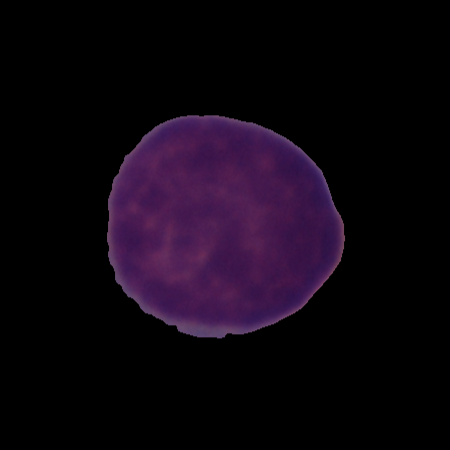
Label: cancer